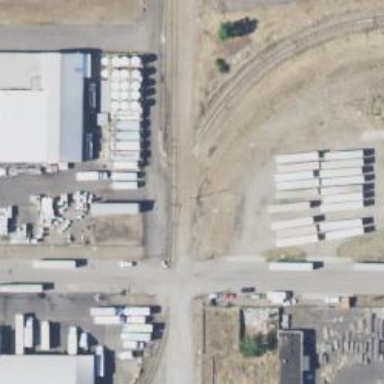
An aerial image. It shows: Railway siding with rails.